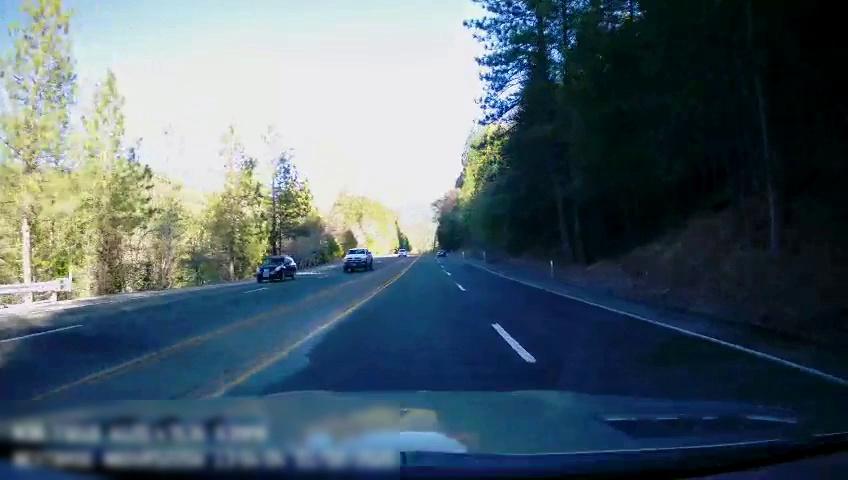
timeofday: Day
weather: Sunny
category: Drivable Space
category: Vehicles | SUV
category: Vehicles | SUV
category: Vehicles | Car
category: Lanes | Opposite Lane
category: Lanes | Alternate Lane
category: Lanes | Current Lane
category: Lanes | Opposite Lane
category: Lanes | Current Lane
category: Lanes | Alternate Lane
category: Lanes | Opposite Lane